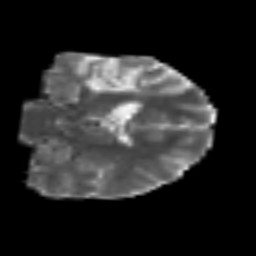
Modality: MD
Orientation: coronal
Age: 39
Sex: female
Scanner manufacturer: siemens
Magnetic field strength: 3 T
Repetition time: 6.1 s
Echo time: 0.101 s